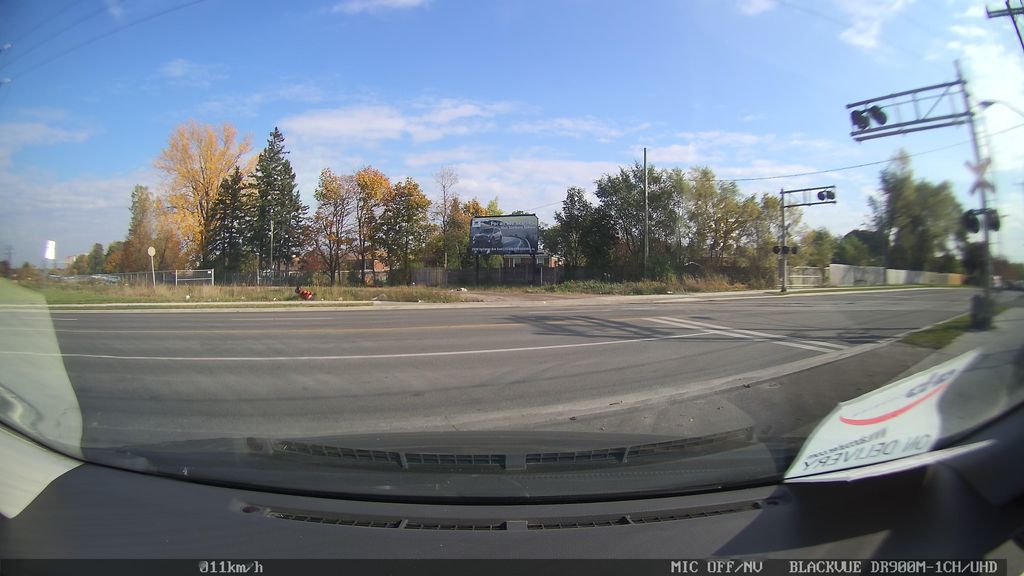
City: toronto